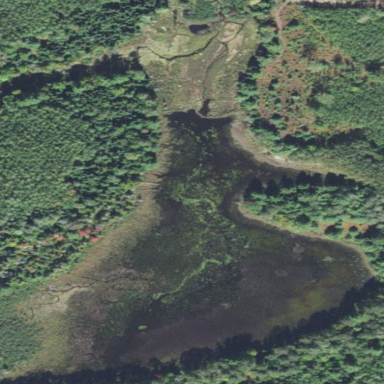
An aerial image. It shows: Pond surrounded by natural water.